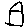
Label: house